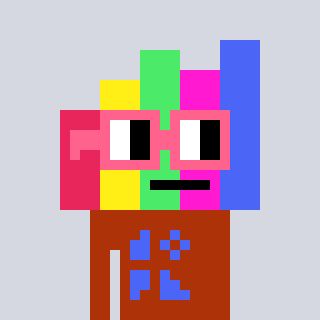
a pixel art character with square pink glasses, a bar chart-shaped head and a hotbrown-colored body on a cool background